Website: lowes
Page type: cart
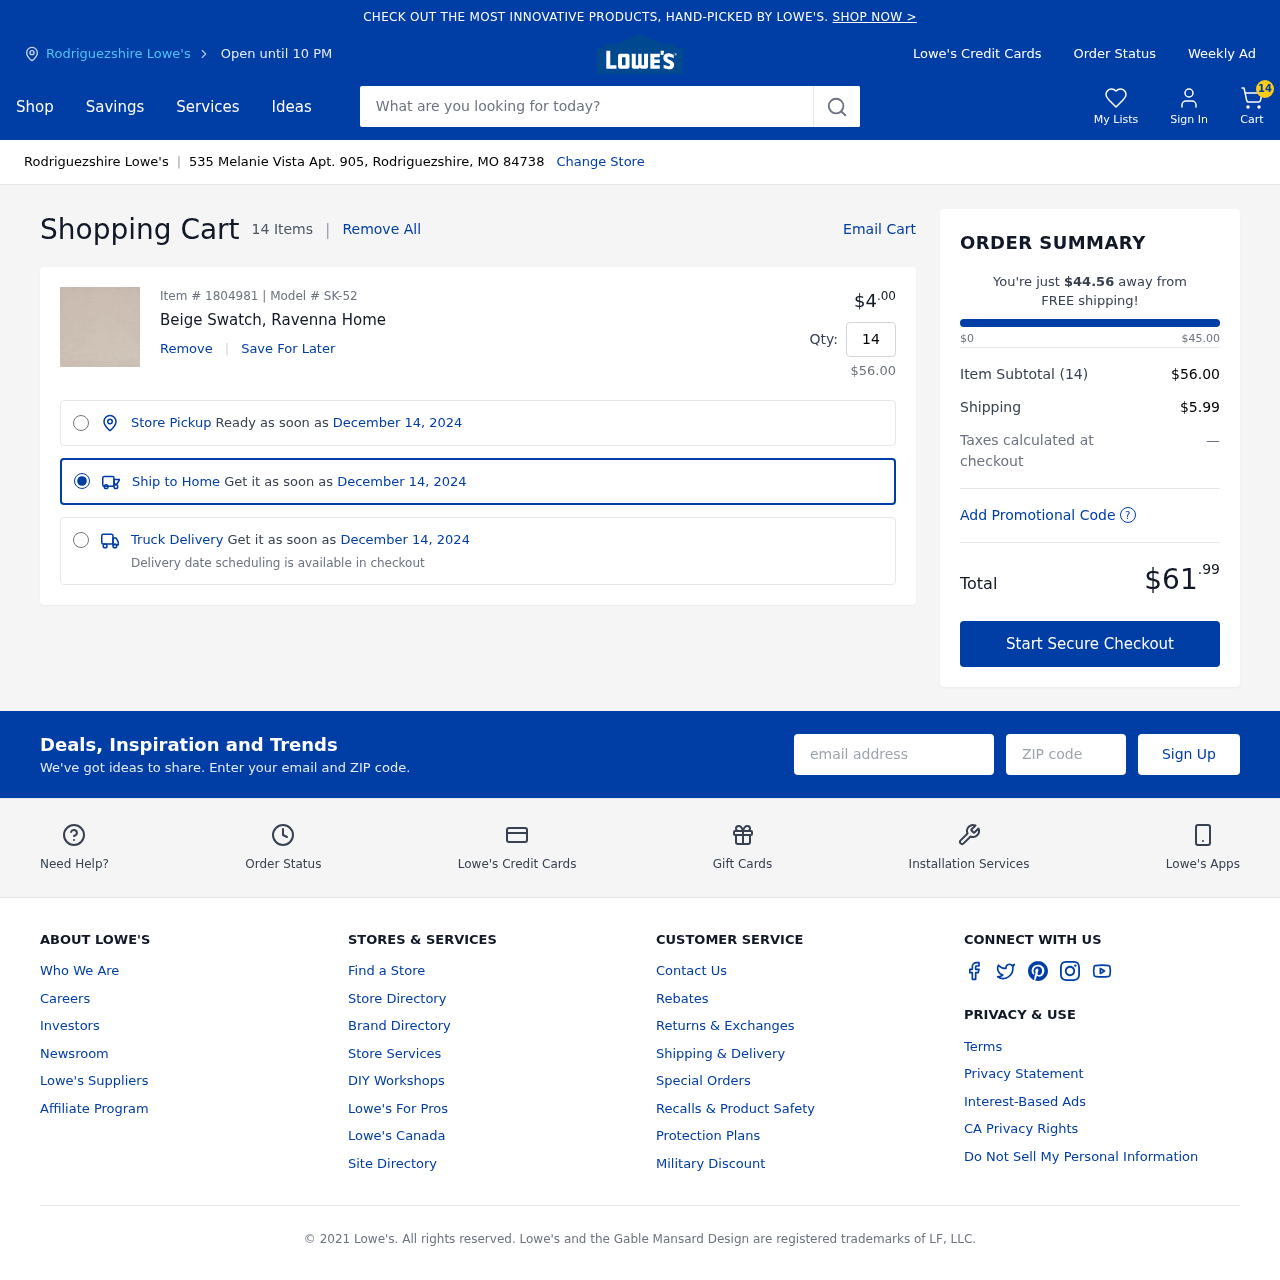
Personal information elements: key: PII_CITY
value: Rodriguezshire Lowe's
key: PII_EMAIL
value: kking@yahoo.com
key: PII_POSTCODE
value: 84738
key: PII_STREET
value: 535 Melanie Vista Apt. 905
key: PII_CITY_STATE_ZIP
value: Rodriguezshire, MO 84738
Product elements: key: PRODUCT1_NAME
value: Beige Swatch, Ravenna Home
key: PRODUCT1_PRICE
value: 4
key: PRODUCT1_QUANTITY
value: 14
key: PRODUCT1_SUBTOTAL
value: $56.00
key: PRODUCT_ITEM_NUMBER
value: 1804981
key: PRODUCT_MODEL_NUMBER
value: SK-52
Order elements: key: ORDER_NUM_ITEMS
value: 14
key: ORDER_NUM_ITEMS
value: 14 Items
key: ORDER_DELIVERY_DATE
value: December 14, 2024
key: ORDER_SUBTOTAL
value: $56.00
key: ORDER_SHIPPING_COST
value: $5.99
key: ORDER_TOTAL
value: $61.99
Search elements: key: HEADER_SEARCH
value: What are you looking for today?